Aerial crown-view tile of a tropical tree (Barro Colorado Island, Panama), acquired 20250818:
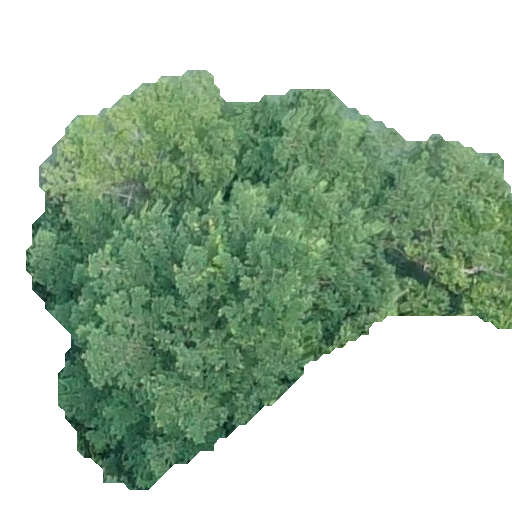
Species: Terminalia oblonga
GBIF accepted scientific name: Terminalia oblonga
Crown area: 192.183 m²